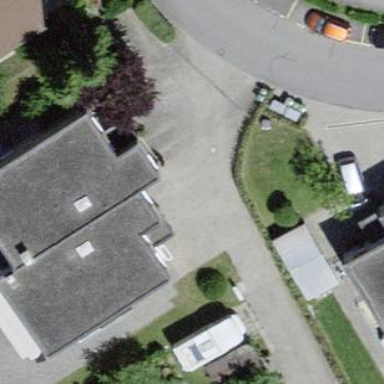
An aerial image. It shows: Simple and straightforward house.